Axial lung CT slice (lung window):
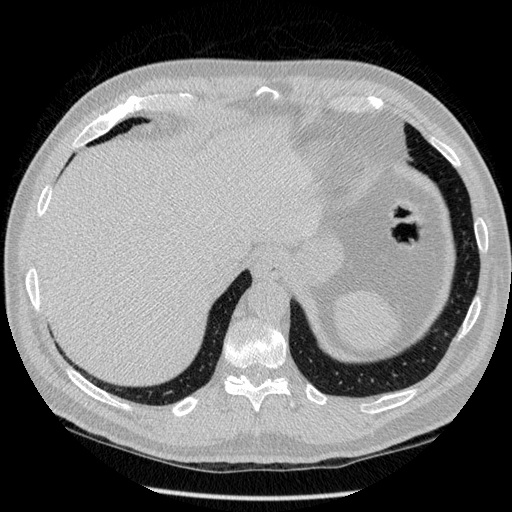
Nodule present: no